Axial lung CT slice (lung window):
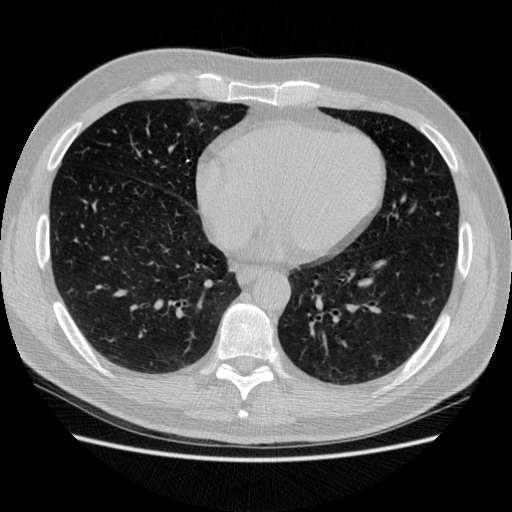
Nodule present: no